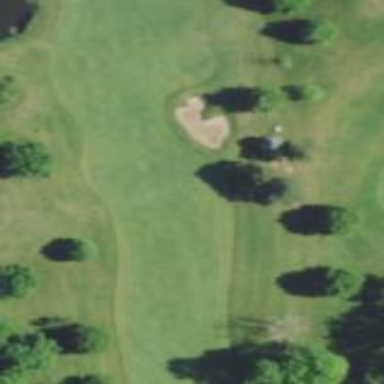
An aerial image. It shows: Grassy area designated as golf fairway.